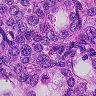
Metastatic tissue present: yes